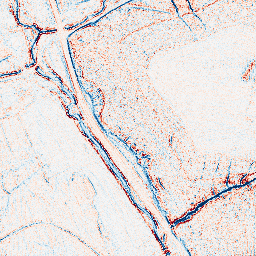
Category: edge_preserving
Decomposition family: bilateral
Decomposition parameters: d: 5
sigma_color: 75
sigma_space: 150
Upsampling method: fft_zeropad
Upsampling parameters: scale: 4
Upsampling scale: 4